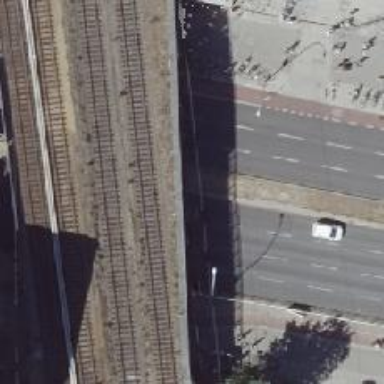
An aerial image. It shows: Subway station serving as public transport and railway station.